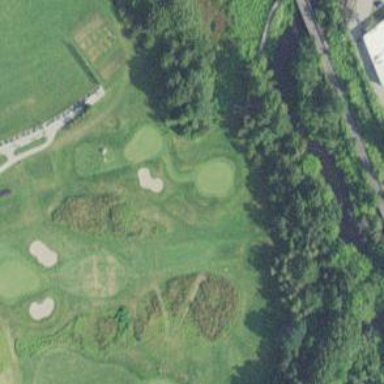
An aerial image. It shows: View of golf hole.